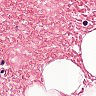
Metastatic tissue present: no